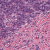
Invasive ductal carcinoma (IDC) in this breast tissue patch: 0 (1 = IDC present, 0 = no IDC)